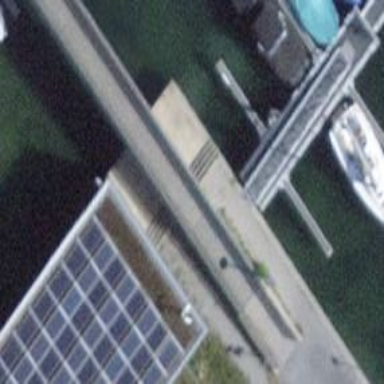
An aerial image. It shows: Pier with mooring facilities.